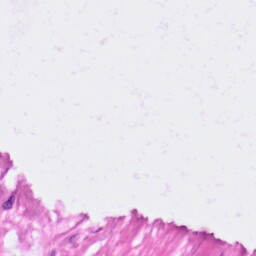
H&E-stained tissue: Pancreatic